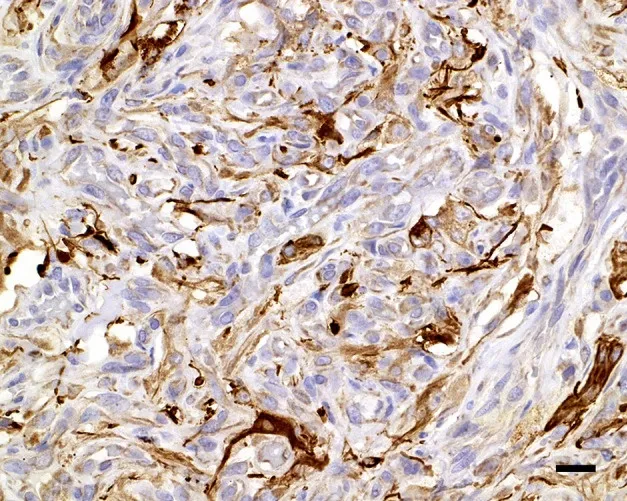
Glial fibrillary acidic protein variably immunolabels the cytoplasm of the interstitial cells; 20 mum scale bar GFAP, 40x.
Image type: pathology (immunostaining)